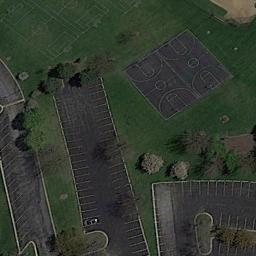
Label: basketball_court